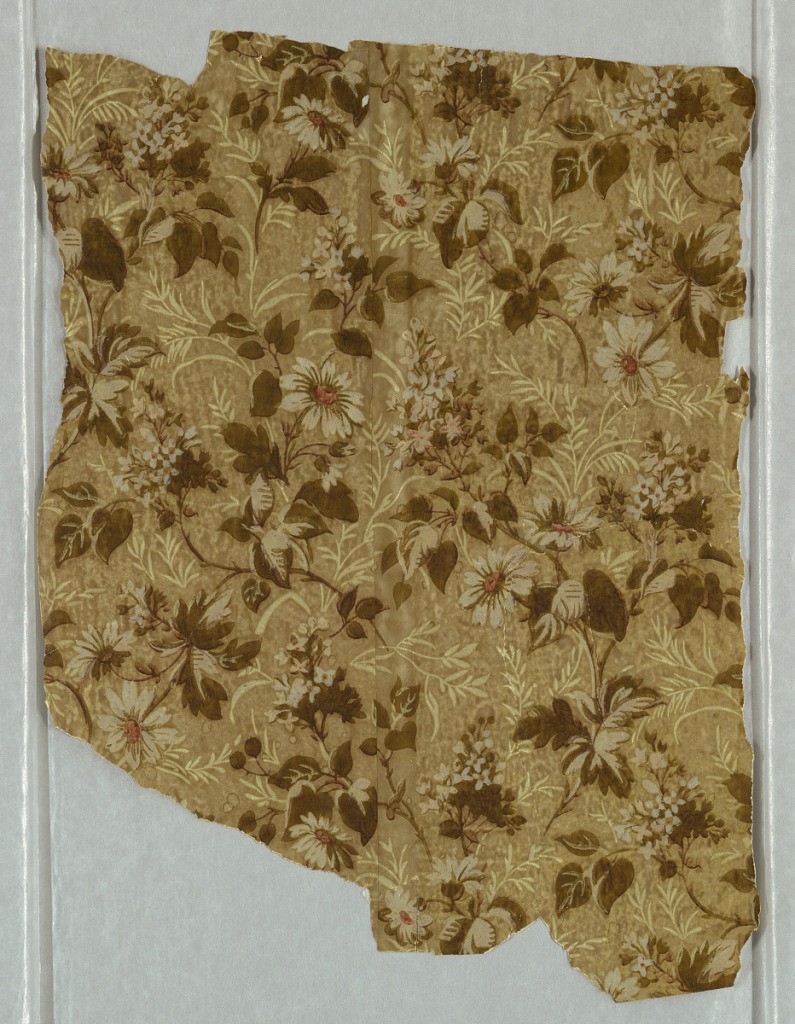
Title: Sidewall and border
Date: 1870–90
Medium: Machine-printed
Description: Variety of pieces in the Aesthetic or Anglo-Japanesque style. Fragments include a sidewall, frieze and ceiling paper.